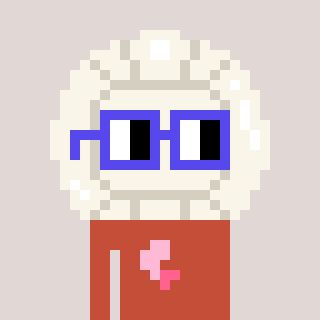
a pixel art character with square blue glasses, a volleyball-shaped head and a rust-colored body on a warm background